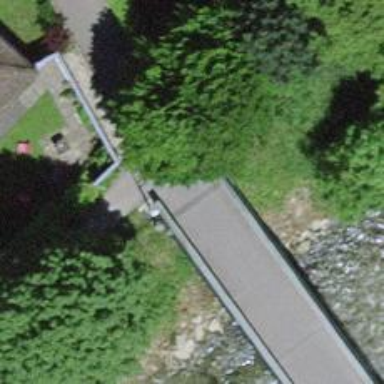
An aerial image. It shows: Asphalt footway on bridge with no sidewalk.